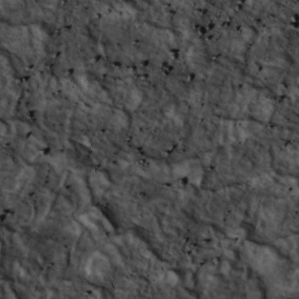
Label: non_frost